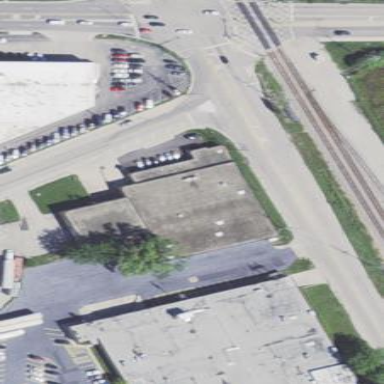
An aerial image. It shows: Industrial building.